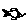
Label: fish